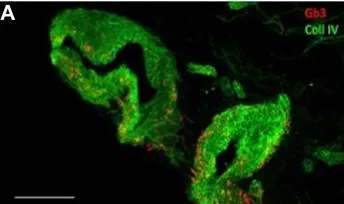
Confocal microscopy (x40 magnification, scale 50 microm) study of Gb3 in skin vessels (A-C). Abnormal deposits were abundant in the walls of the arterioles and their endothelium. (A-C) Gb3 deposits and the convergence of the two canals, Gb3 and collagen IV.
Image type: pathology (immunostaining)